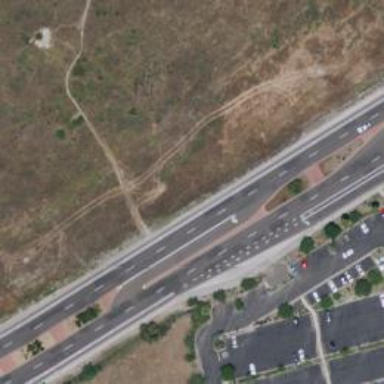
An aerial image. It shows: Secondary link road.